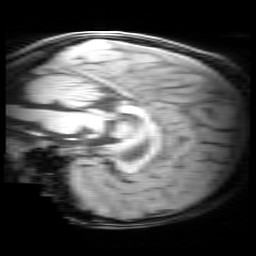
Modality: MP2RAGE
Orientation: sagittal
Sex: female
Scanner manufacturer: siemens
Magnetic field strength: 3 T
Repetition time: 5 s
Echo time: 0.00355 s